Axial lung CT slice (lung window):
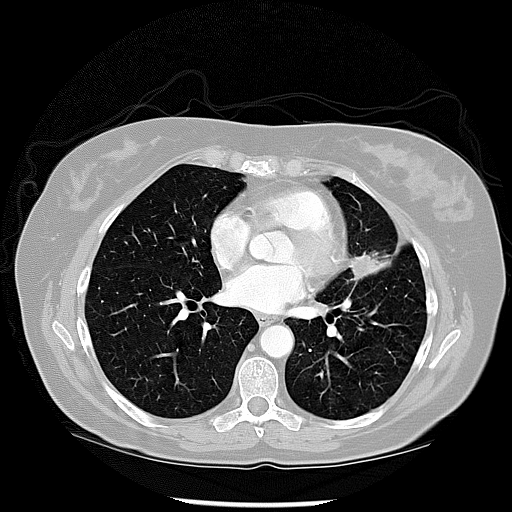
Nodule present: yes
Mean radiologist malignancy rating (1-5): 5